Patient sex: M
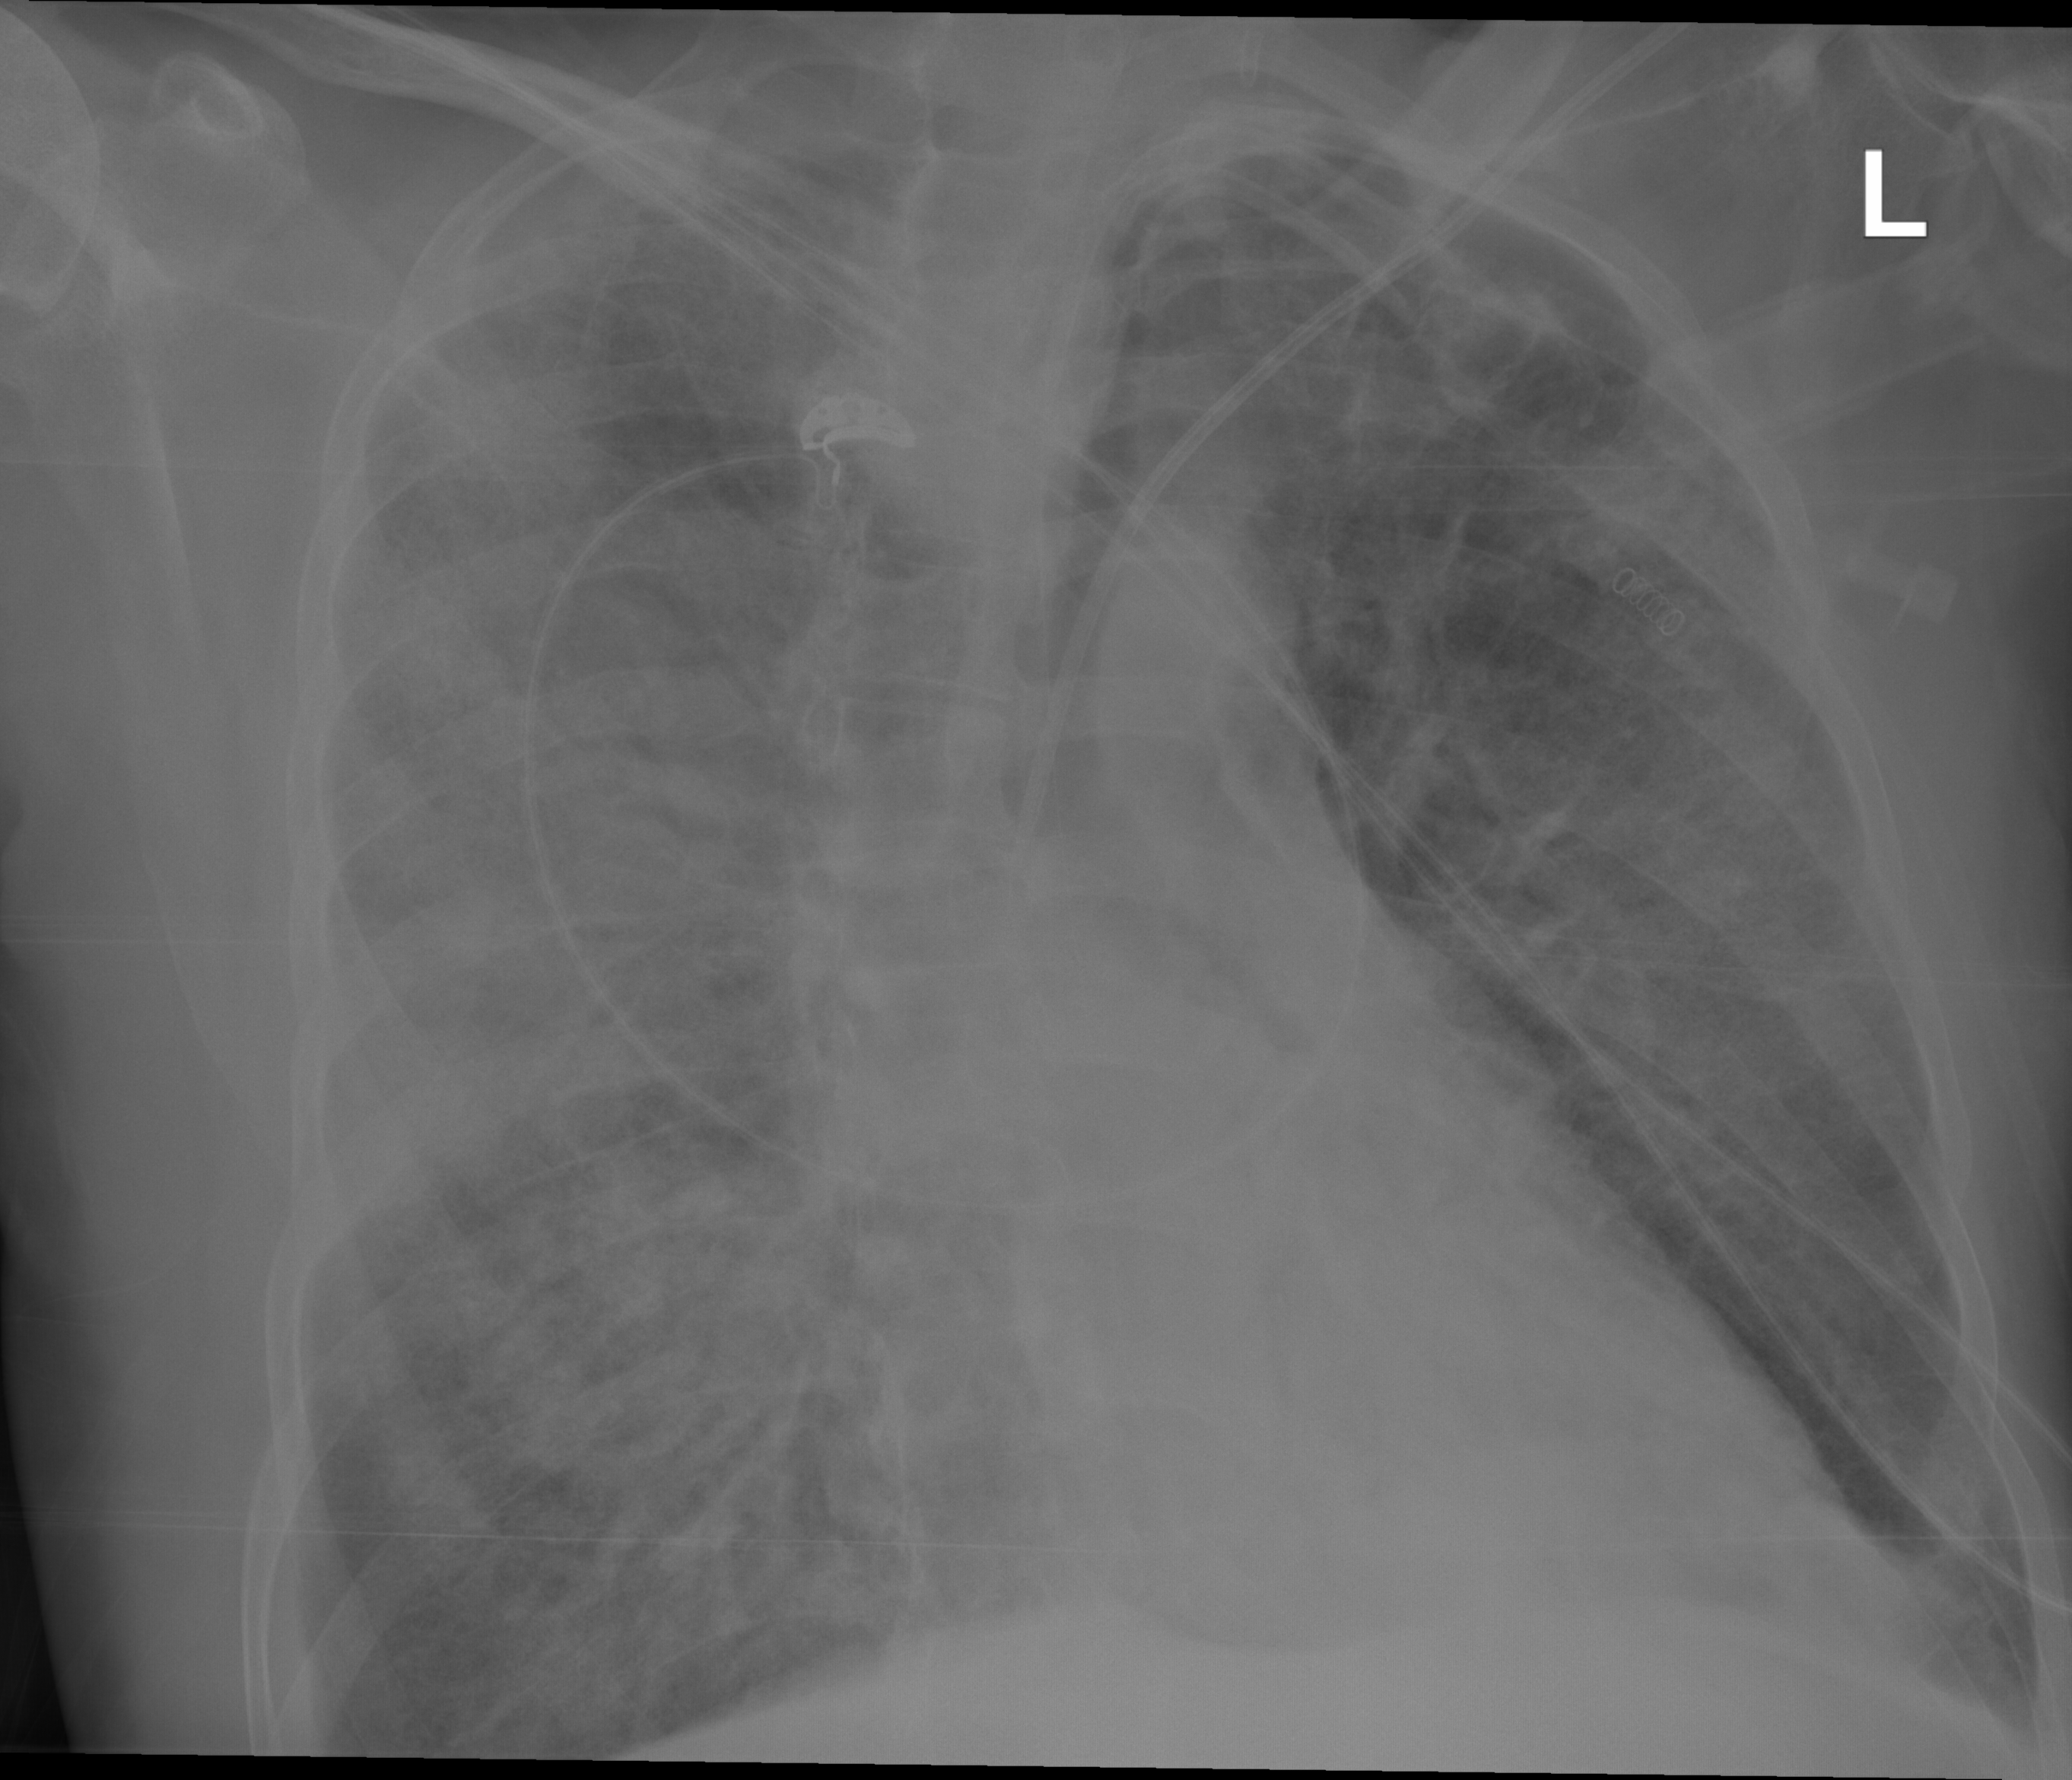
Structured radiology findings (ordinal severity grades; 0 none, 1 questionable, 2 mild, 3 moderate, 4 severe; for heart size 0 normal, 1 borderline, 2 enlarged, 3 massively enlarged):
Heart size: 0
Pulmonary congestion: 0
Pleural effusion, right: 0
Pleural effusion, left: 0
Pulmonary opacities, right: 3
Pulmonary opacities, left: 2
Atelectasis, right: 2
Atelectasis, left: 2